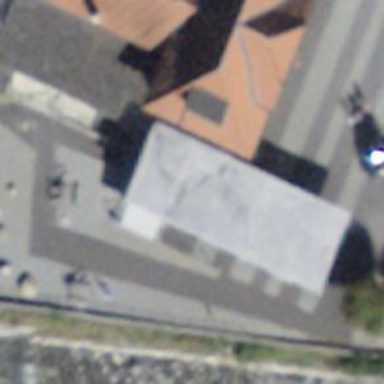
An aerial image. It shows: Kiosk.